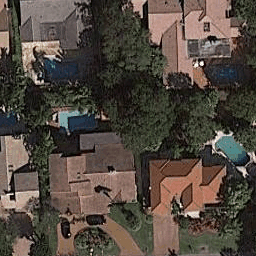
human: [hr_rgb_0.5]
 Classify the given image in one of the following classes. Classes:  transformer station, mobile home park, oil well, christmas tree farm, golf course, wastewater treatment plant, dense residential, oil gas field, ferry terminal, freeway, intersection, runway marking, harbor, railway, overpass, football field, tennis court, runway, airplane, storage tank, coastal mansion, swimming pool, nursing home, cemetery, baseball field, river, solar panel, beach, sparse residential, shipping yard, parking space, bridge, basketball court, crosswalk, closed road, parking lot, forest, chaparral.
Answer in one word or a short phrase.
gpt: coastal mansion